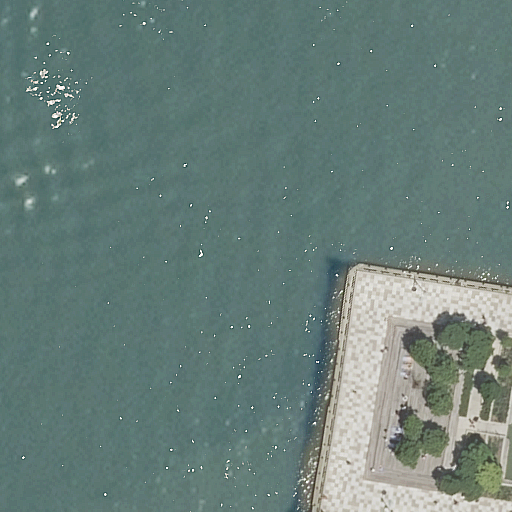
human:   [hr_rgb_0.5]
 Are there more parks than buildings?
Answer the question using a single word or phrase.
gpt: yes

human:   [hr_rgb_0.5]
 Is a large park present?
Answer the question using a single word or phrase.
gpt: yes

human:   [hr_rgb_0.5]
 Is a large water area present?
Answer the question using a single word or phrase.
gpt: yes

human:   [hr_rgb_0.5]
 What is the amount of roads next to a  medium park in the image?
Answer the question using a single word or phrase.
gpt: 0

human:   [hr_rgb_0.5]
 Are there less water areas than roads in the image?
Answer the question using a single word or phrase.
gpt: no

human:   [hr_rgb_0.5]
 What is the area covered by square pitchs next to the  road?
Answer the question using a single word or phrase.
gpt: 0m2

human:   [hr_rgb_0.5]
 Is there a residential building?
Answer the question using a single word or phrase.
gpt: no

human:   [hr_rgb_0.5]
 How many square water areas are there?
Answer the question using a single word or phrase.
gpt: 0

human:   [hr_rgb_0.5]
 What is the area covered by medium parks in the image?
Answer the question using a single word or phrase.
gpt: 0m2

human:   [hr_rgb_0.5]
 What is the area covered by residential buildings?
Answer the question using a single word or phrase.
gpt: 0m2

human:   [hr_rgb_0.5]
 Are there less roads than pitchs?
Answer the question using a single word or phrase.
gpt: no

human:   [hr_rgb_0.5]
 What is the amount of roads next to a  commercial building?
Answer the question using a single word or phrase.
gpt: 0

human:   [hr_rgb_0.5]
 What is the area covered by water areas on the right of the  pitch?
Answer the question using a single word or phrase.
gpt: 0m2

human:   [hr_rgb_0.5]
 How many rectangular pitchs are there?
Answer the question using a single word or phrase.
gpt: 1

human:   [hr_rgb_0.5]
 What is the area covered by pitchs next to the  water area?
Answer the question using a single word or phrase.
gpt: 23m2

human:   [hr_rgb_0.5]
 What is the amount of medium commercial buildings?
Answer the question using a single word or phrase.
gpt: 0

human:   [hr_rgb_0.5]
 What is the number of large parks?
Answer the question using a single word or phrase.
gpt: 1

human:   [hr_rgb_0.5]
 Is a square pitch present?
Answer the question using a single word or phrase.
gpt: no

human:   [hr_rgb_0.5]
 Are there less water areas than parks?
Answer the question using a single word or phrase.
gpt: no

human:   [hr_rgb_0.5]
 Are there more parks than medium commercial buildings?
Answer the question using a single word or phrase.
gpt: yes

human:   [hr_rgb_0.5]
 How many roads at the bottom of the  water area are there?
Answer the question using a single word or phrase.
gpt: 1

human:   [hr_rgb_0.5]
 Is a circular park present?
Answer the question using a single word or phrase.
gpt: no

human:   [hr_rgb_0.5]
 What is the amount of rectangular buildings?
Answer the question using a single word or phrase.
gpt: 0

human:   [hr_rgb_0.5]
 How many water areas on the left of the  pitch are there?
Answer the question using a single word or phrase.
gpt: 0

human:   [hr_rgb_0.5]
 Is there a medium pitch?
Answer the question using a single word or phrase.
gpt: no

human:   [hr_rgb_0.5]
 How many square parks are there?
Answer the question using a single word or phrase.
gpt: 0

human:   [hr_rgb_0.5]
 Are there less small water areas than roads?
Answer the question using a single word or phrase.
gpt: yes

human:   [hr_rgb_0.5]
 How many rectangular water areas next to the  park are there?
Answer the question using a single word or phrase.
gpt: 0

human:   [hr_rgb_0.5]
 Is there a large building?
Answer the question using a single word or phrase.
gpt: no

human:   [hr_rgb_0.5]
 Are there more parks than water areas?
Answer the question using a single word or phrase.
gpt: no

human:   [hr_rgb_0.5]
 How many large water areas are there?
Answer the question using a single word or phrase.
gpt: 1

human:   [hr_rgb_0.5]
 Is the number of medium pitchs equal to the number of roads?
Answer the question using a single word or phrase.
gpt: no

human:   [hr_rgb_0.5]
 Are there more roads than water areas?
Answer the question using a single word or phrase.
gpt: no

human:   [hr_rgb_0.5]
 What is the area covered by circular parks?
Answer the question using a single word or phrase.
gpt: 0m2

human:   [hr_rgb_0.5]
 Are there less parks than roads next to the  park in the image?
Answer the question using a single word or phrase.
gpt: no

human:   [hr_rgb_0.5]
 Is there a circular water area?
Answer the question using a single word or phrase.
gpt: no